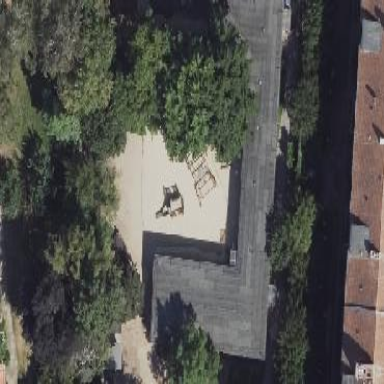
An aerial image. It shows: Kindergarten building.